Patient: sex F, age 28
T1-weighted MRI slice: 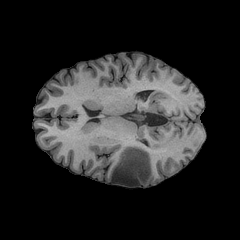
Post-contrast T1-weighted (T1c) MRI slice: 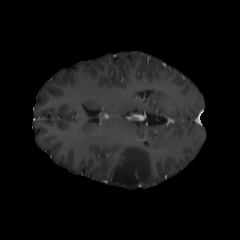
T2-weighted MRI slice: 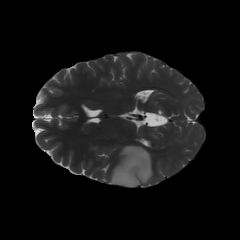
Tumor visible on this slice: yes
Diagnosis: Astrocytoma, IDH-mutant
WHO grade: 2